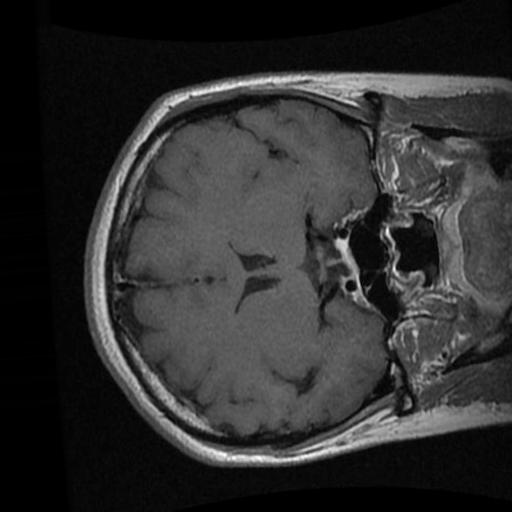
Label: brain_tumor